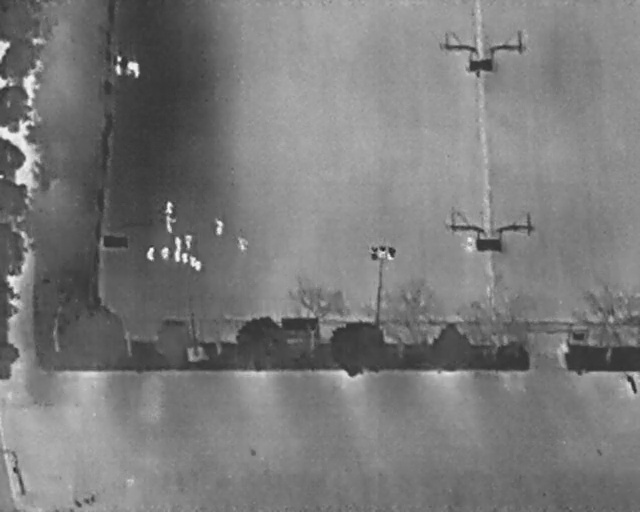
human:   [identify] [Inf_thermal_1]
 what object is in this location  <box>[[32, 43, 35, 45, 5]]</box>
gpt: <ref>1 small person at the center</ref>

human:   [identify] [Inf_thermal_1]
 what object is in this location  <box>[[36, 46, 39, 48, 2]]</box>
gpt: <ref>1 medium person at the center</ref>

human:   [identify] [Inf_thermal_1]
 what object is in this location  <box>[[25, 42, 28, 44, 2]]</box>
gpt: <ref>1 medium person at the left</ref>

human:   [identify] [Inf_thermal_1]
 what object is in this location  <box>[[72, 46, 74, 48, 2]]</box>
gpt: <ref>1 medium person at the right</ref>